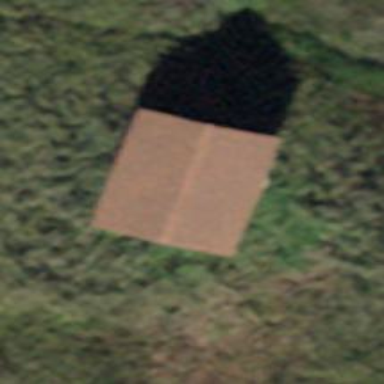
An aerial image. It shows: Hut.